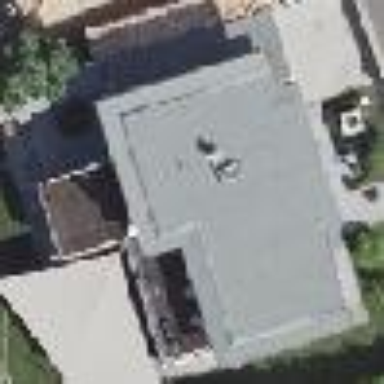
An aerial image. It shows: House with flat roof.